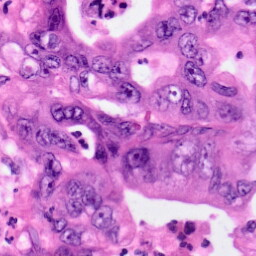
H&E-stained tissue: Pancreatic